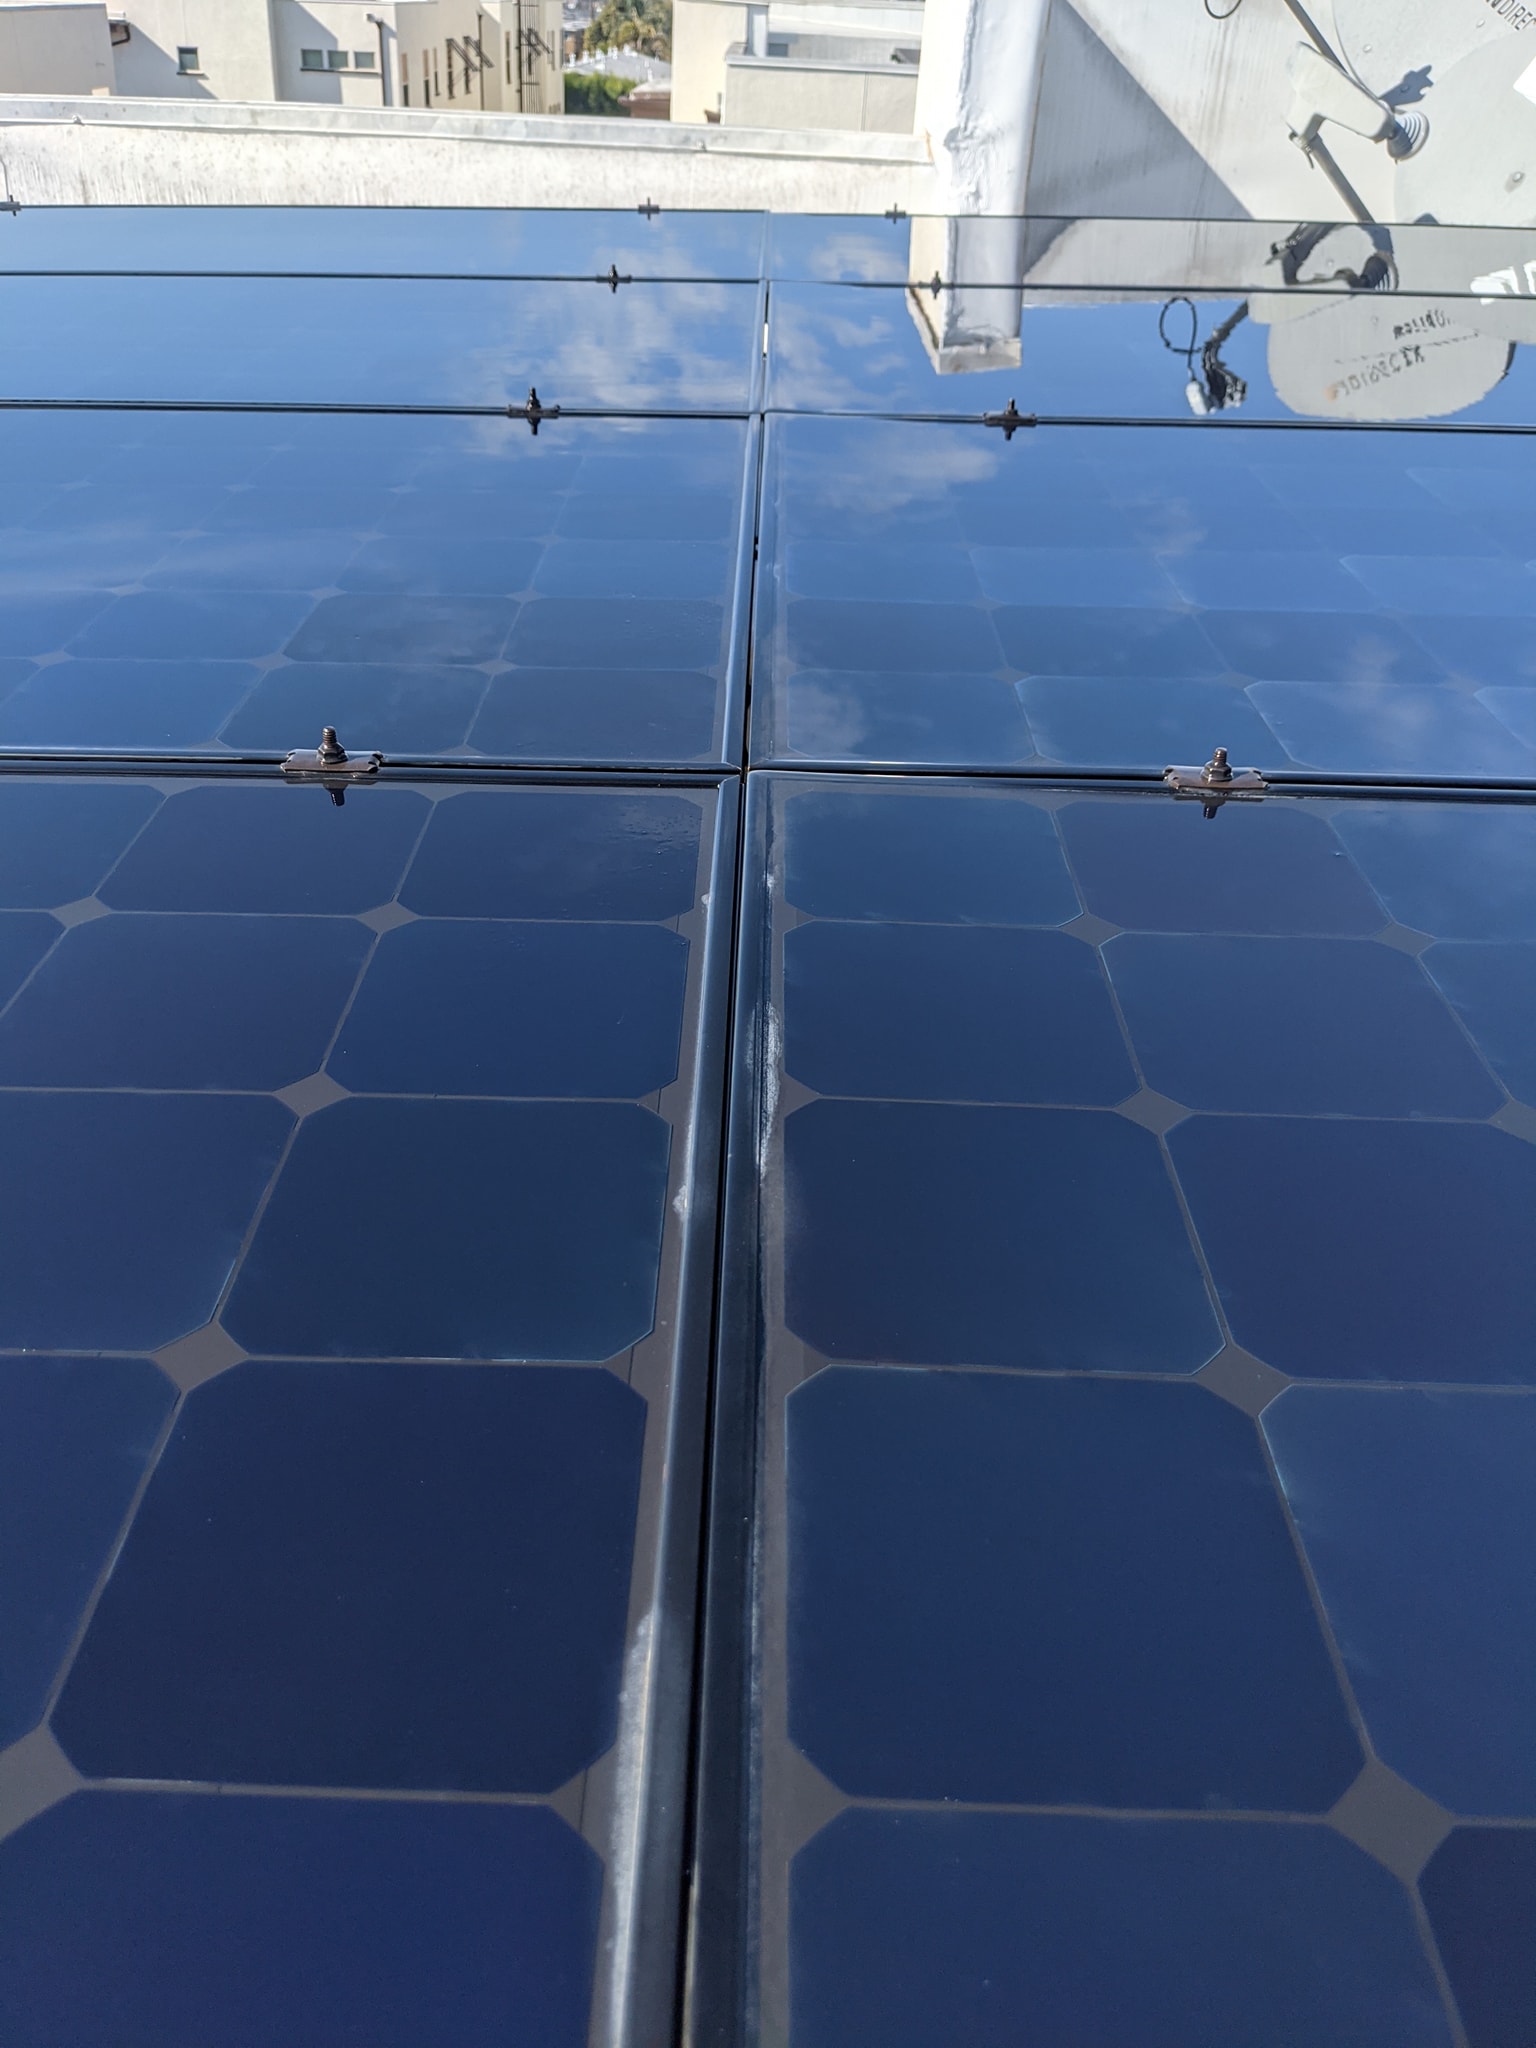
Label: Clean